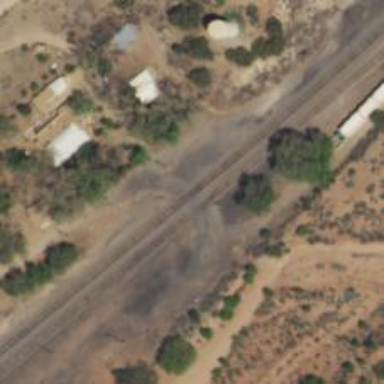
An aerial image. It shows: Railway crossing.